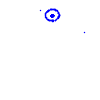
Particle: kaon